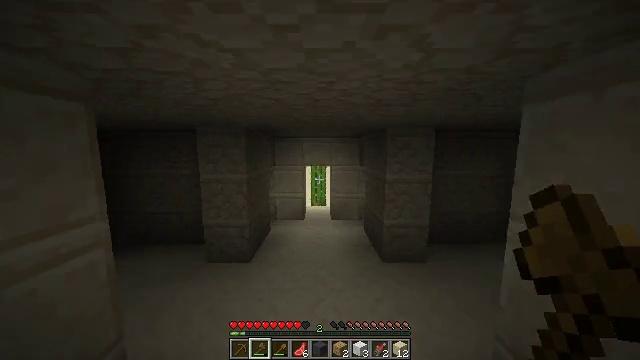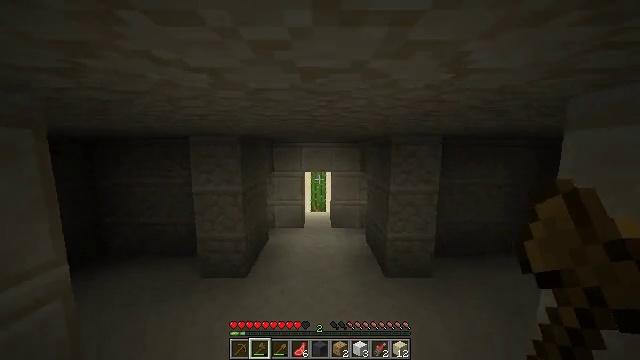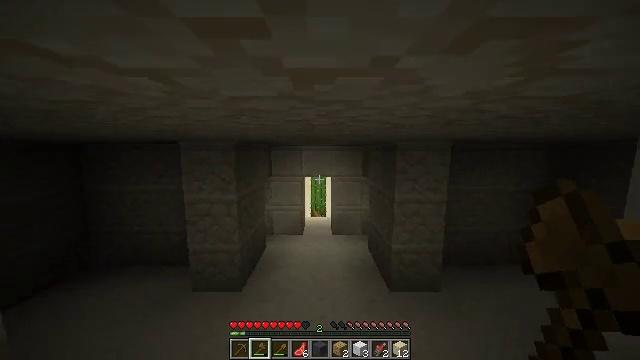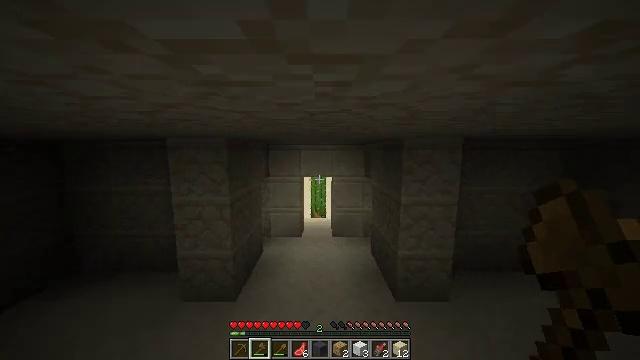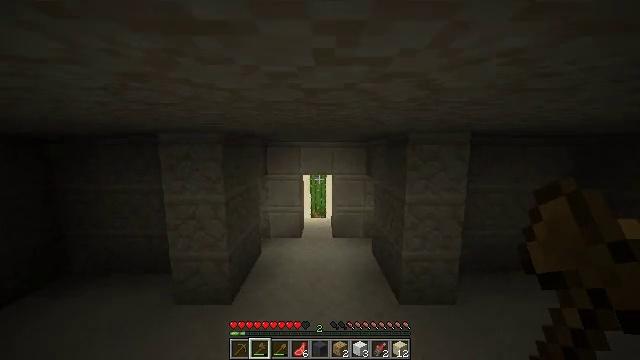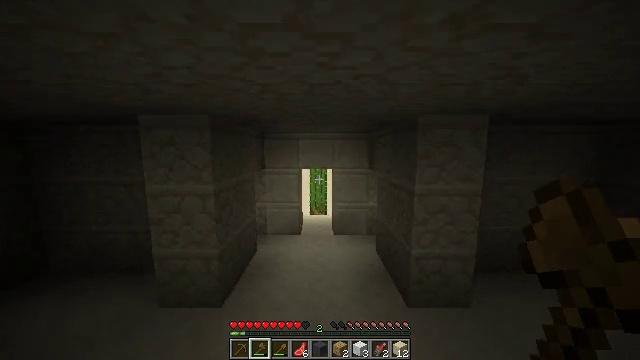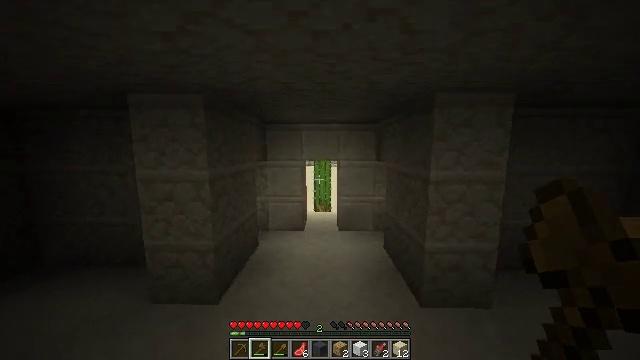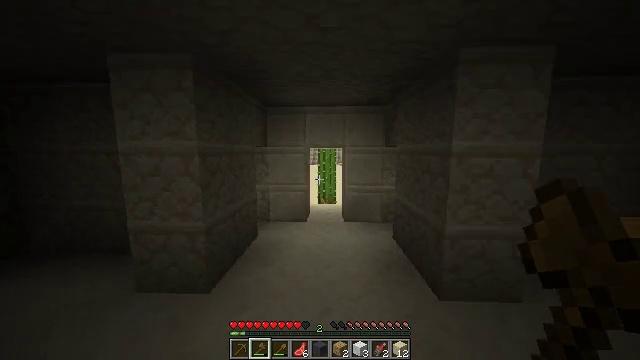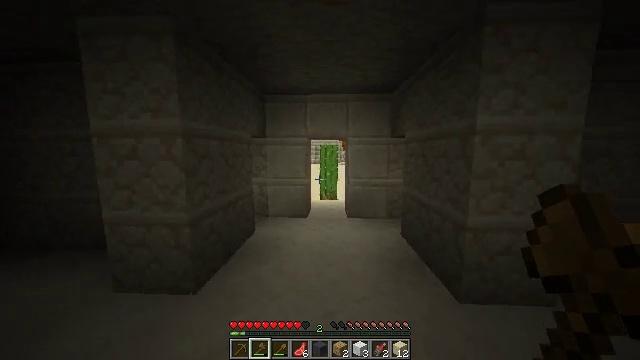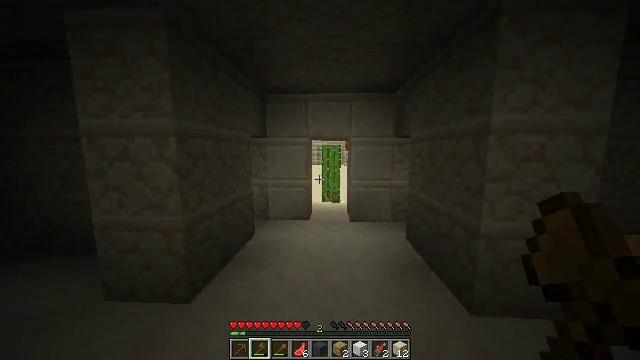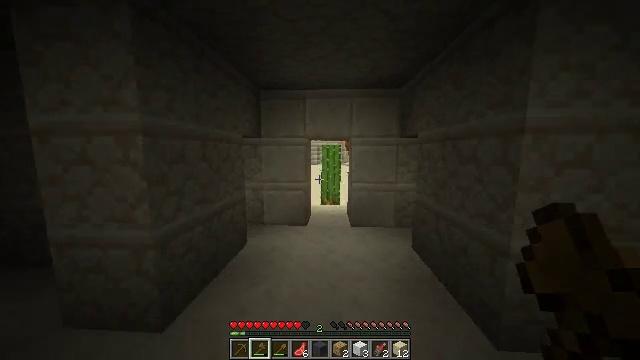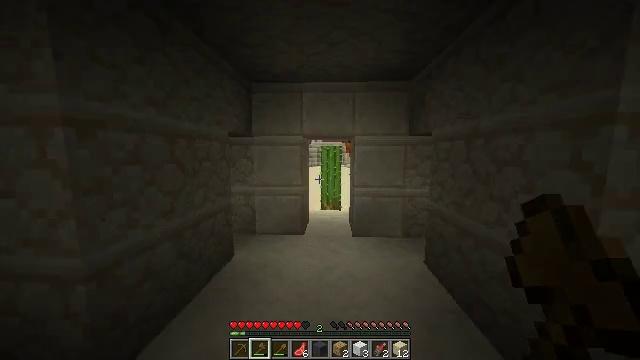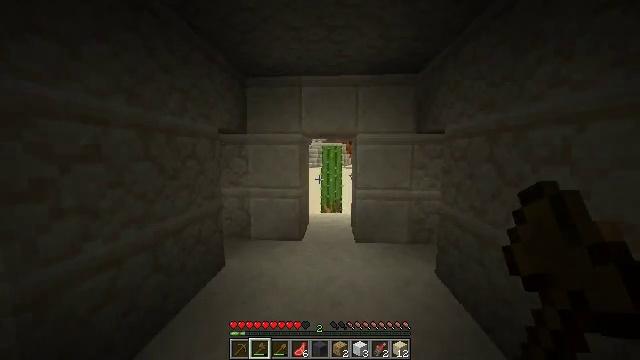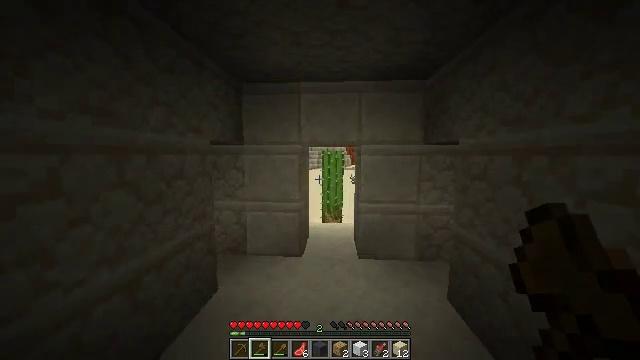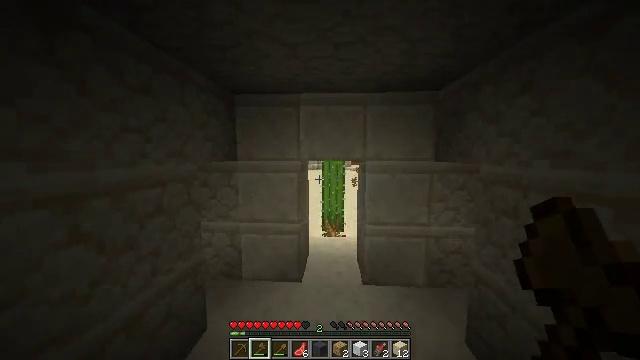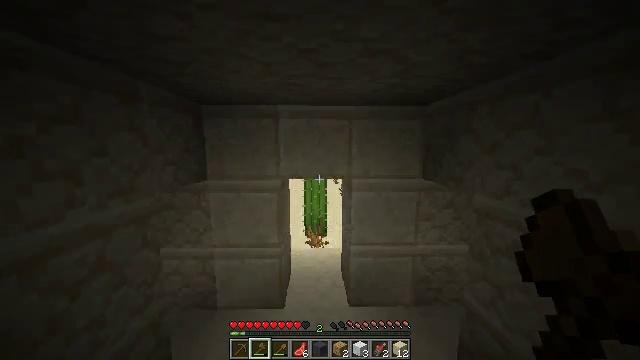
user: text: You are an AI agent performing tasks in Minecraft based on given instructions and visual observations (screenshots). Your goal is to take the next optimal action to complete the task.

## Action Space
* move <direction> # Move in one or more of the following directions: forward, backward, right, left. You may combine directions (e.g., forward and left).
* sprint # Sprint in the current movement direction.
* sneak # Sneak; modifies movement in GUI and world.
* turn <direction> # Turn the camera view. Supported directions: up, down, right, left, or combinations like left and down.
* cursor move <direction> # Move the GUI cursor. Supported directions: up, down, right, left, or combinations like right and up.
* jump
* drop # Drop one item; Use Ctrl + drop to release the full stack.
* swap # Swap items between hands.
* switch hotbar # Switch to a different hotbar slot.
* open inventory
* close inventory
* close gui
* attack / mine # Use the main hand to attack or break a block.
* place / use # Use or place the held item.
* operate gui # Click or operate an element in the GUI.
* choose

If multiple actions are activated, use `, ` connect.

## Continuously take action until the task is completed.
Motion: motion action
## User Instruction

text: Remove blue terracotta to use elsewhere.
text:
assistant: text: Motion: move forward, sprint, jump
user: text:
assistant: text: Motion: move forward, sprint
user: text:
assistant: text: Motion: move forward, sprint
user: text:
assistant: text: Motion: move forward, sprint
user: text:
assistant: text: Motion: move forward, sprint
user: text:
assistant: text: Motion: move forward, sprint, turn left
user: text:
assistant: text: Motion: move forward, sprint, turn left
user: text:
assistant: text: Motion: move forward, sprint
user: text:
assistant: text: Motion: move forward, sprint
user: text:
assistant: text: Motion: move forward, sprint
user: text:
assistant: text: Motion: move forward, sprint
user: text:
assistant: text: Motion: move forward, sprint
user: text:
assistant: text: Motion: move forward, sprint, jump
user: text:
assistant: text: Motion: move forward, sprint, jump
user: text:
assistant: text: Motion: move forward, sprint, turn right and down, jump
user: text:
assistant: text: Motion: move forward, sprint
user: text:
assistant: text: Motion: move forward, sprint
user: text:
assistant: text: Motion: move forward, sprint
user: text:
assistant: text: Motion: move forward, sprint
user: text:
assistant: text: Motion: move forward, sprint
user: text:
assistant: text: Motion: move forward, sprint
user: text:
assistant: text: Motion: move forward, sprint, turn right and up
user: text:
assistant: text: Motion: move forward, sprint
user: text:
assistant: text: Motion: move forward, sprint
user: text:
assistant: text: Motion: move forward and move right, sprint, turn left and down
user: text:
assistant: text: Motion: move forward and move right, turn left and down
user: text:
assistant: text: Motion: move forward and move right, turn left
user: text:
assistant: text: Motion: move forward and move right, turn left
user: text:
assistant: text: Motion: move forward and move right, turn left
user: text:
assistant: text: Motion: move forward and move right, turn left and down